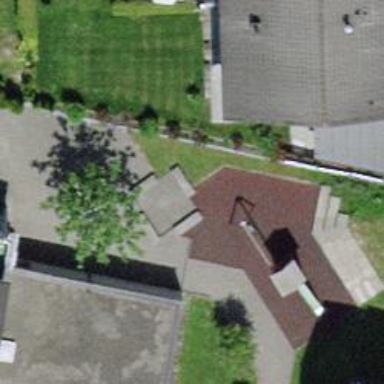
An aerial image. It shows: Playground featuring swings.